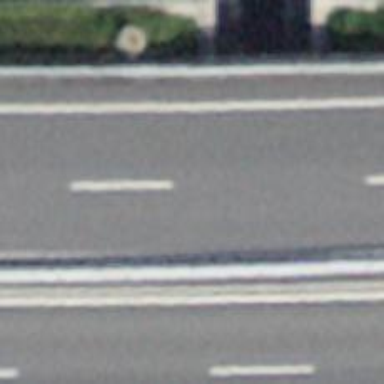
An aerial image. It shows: Motorway bridge with asphalt surface.